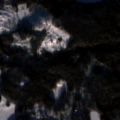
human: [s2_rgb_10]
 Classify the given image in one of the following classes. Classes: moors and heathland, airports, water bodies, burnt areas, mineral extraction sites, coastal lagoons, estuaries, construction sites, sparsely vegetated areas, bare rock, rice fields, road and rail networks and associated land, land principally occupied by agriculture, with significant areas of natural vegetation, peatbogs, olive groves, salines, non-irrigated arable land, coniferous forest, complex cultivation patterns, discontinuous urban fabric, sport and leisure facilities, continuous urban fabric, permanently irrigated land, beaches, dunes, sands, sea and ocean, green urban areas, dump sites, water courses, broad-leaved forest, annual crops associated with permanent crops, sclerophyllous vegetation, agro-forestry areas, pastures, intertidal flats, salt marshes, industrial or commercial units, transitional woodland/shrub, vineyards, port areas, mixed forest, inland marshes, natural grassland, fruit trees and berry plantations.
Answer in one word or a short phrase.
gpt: land principally occupied by agriculture, with significant areas of natural vegetation, coniferous forest, mixed forest, transitional woodland/shrub